Field crop: tomato
Growth stage: 2
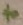
Species: solanum